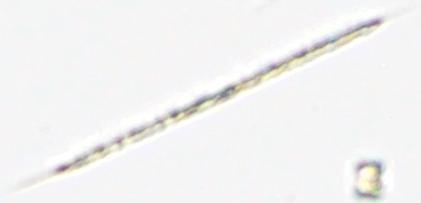
Label: Rhizosolenia